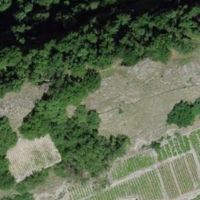
EUNIS habitat code: 40
Species observed at this site:
Euscorpius italicus